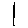
Label: line